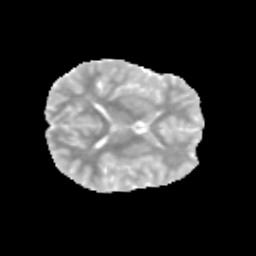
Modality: MD
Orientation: axial
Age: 11
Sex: male
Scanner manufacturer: siemens
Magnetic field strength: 3 T
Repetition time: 3.8 s
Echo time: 0.07 s